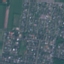
Land use / land cover class: Residential